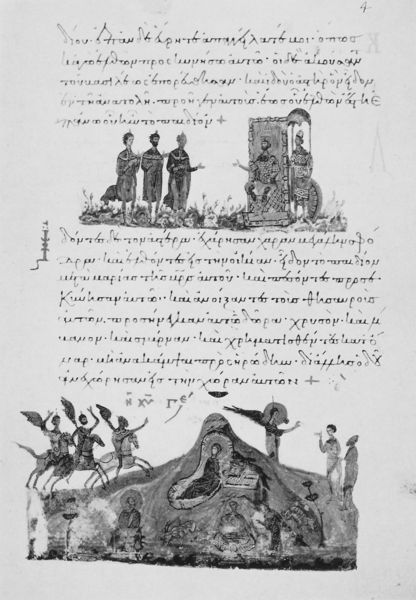
Titel: Byzantinisches Evangeliar
Institution: Paris, Bibliothèque Nationale
Schlagwörter: berg, flügel, hand, weiß, menschen, männer, leute, arm, bibel, mensch, bild, erde, hügel, vögel, drei, personen, person, höhle, pferd, pferde, reiter, engel, schrift, papier, crown, king, könig, men, people, thron, throne, white, black, old, three, print, buch, asien, seite, illustration, schwarzweiß, buchstaben, buchseite, angel, angels, greek, horses, man, hill, baldachin, könige, heilige, drawing, paper, maria, hirten, flying, saint, story, writing, wings, letters, letter, geburt, schwaz, ancient, jesus, drawings, horse, god, book, christ, buchmalerei, mittelalter, script, christian, bible, page, biblical, faith, wing, drei heilige könige, grave, text, egyptian, krieg, words, manuscript, halo, queen, egypt, warriors, hole, language, word, 3, document, hebrew, hölle, schriftrolle, kings, künige, handschrift, embellishment, ", drawwing, pictogram